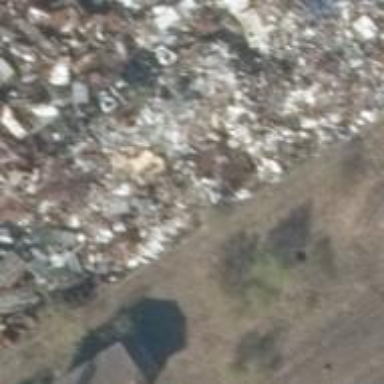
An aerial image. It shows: Abandoned railway yard.